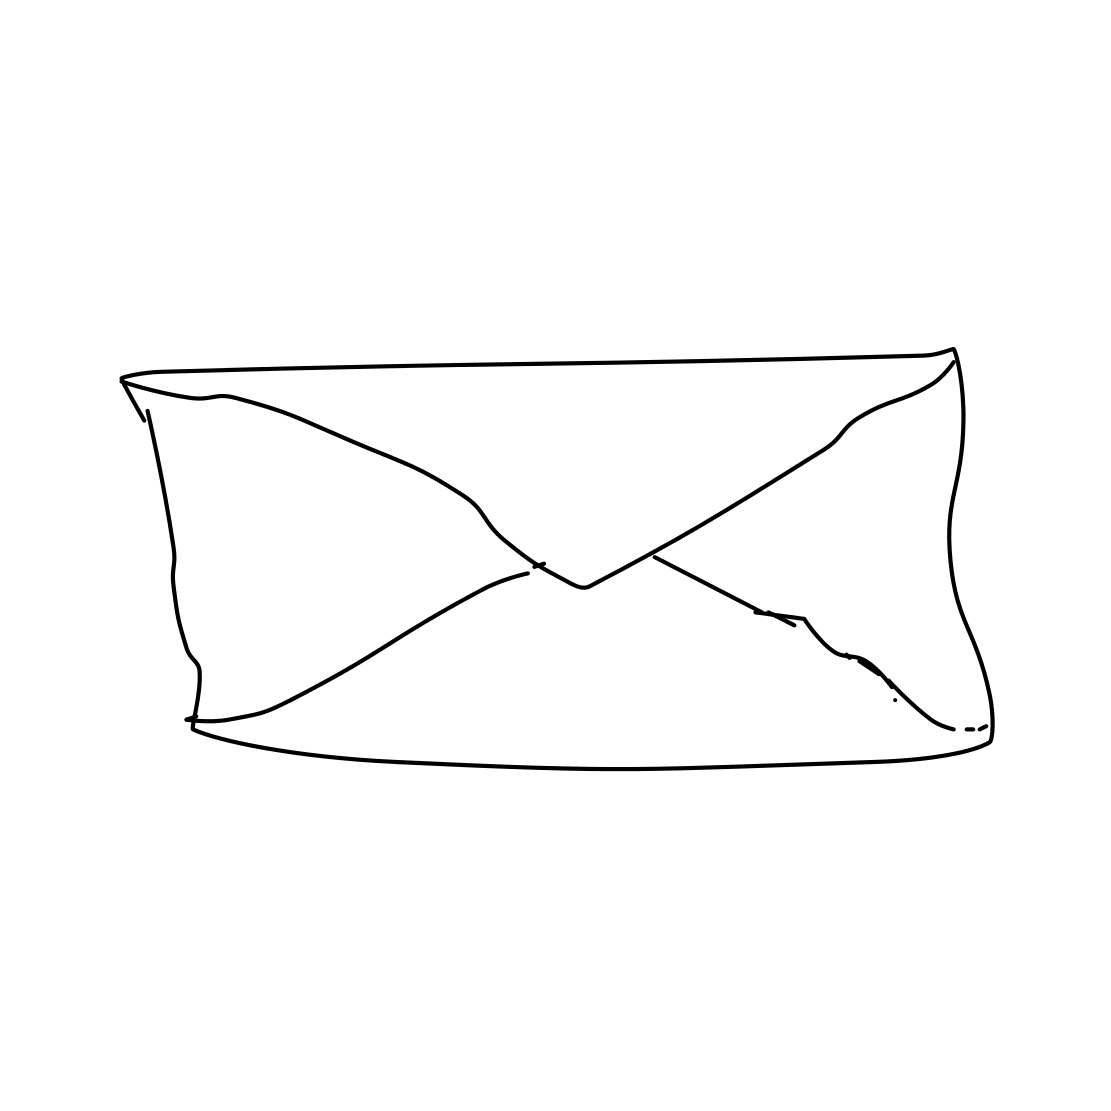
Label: envelope